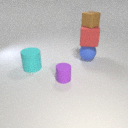
small purple rubber cylinder to the right of large cyan rubber cylinder